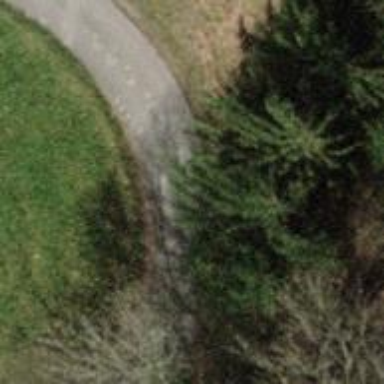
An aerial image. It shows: Unclassified road with asphalt surface.